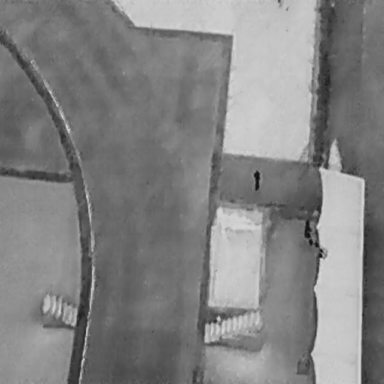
There are two People in the infrared image.